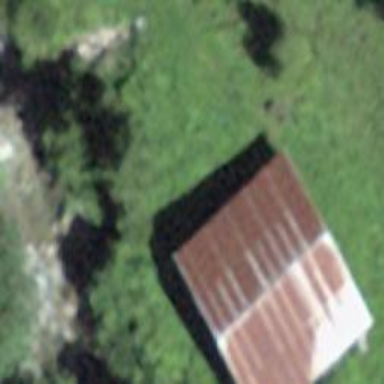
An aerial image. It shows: Rural barn.